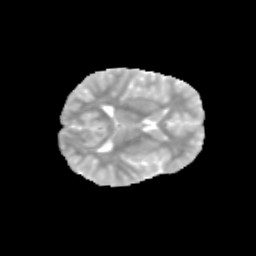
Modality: MD
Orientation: axial
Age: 11
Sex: male
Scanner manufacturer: siemens
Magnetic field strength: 3 T
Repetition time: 3.8 s
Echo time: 0.07 s